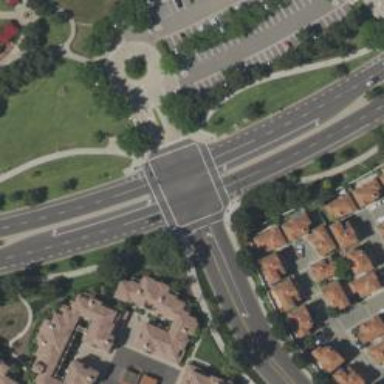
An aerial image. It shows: Crossing on the cycleway.